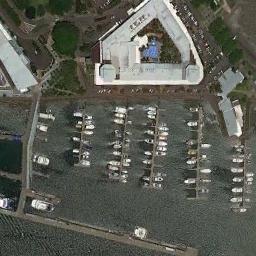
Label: harbor